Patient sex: M
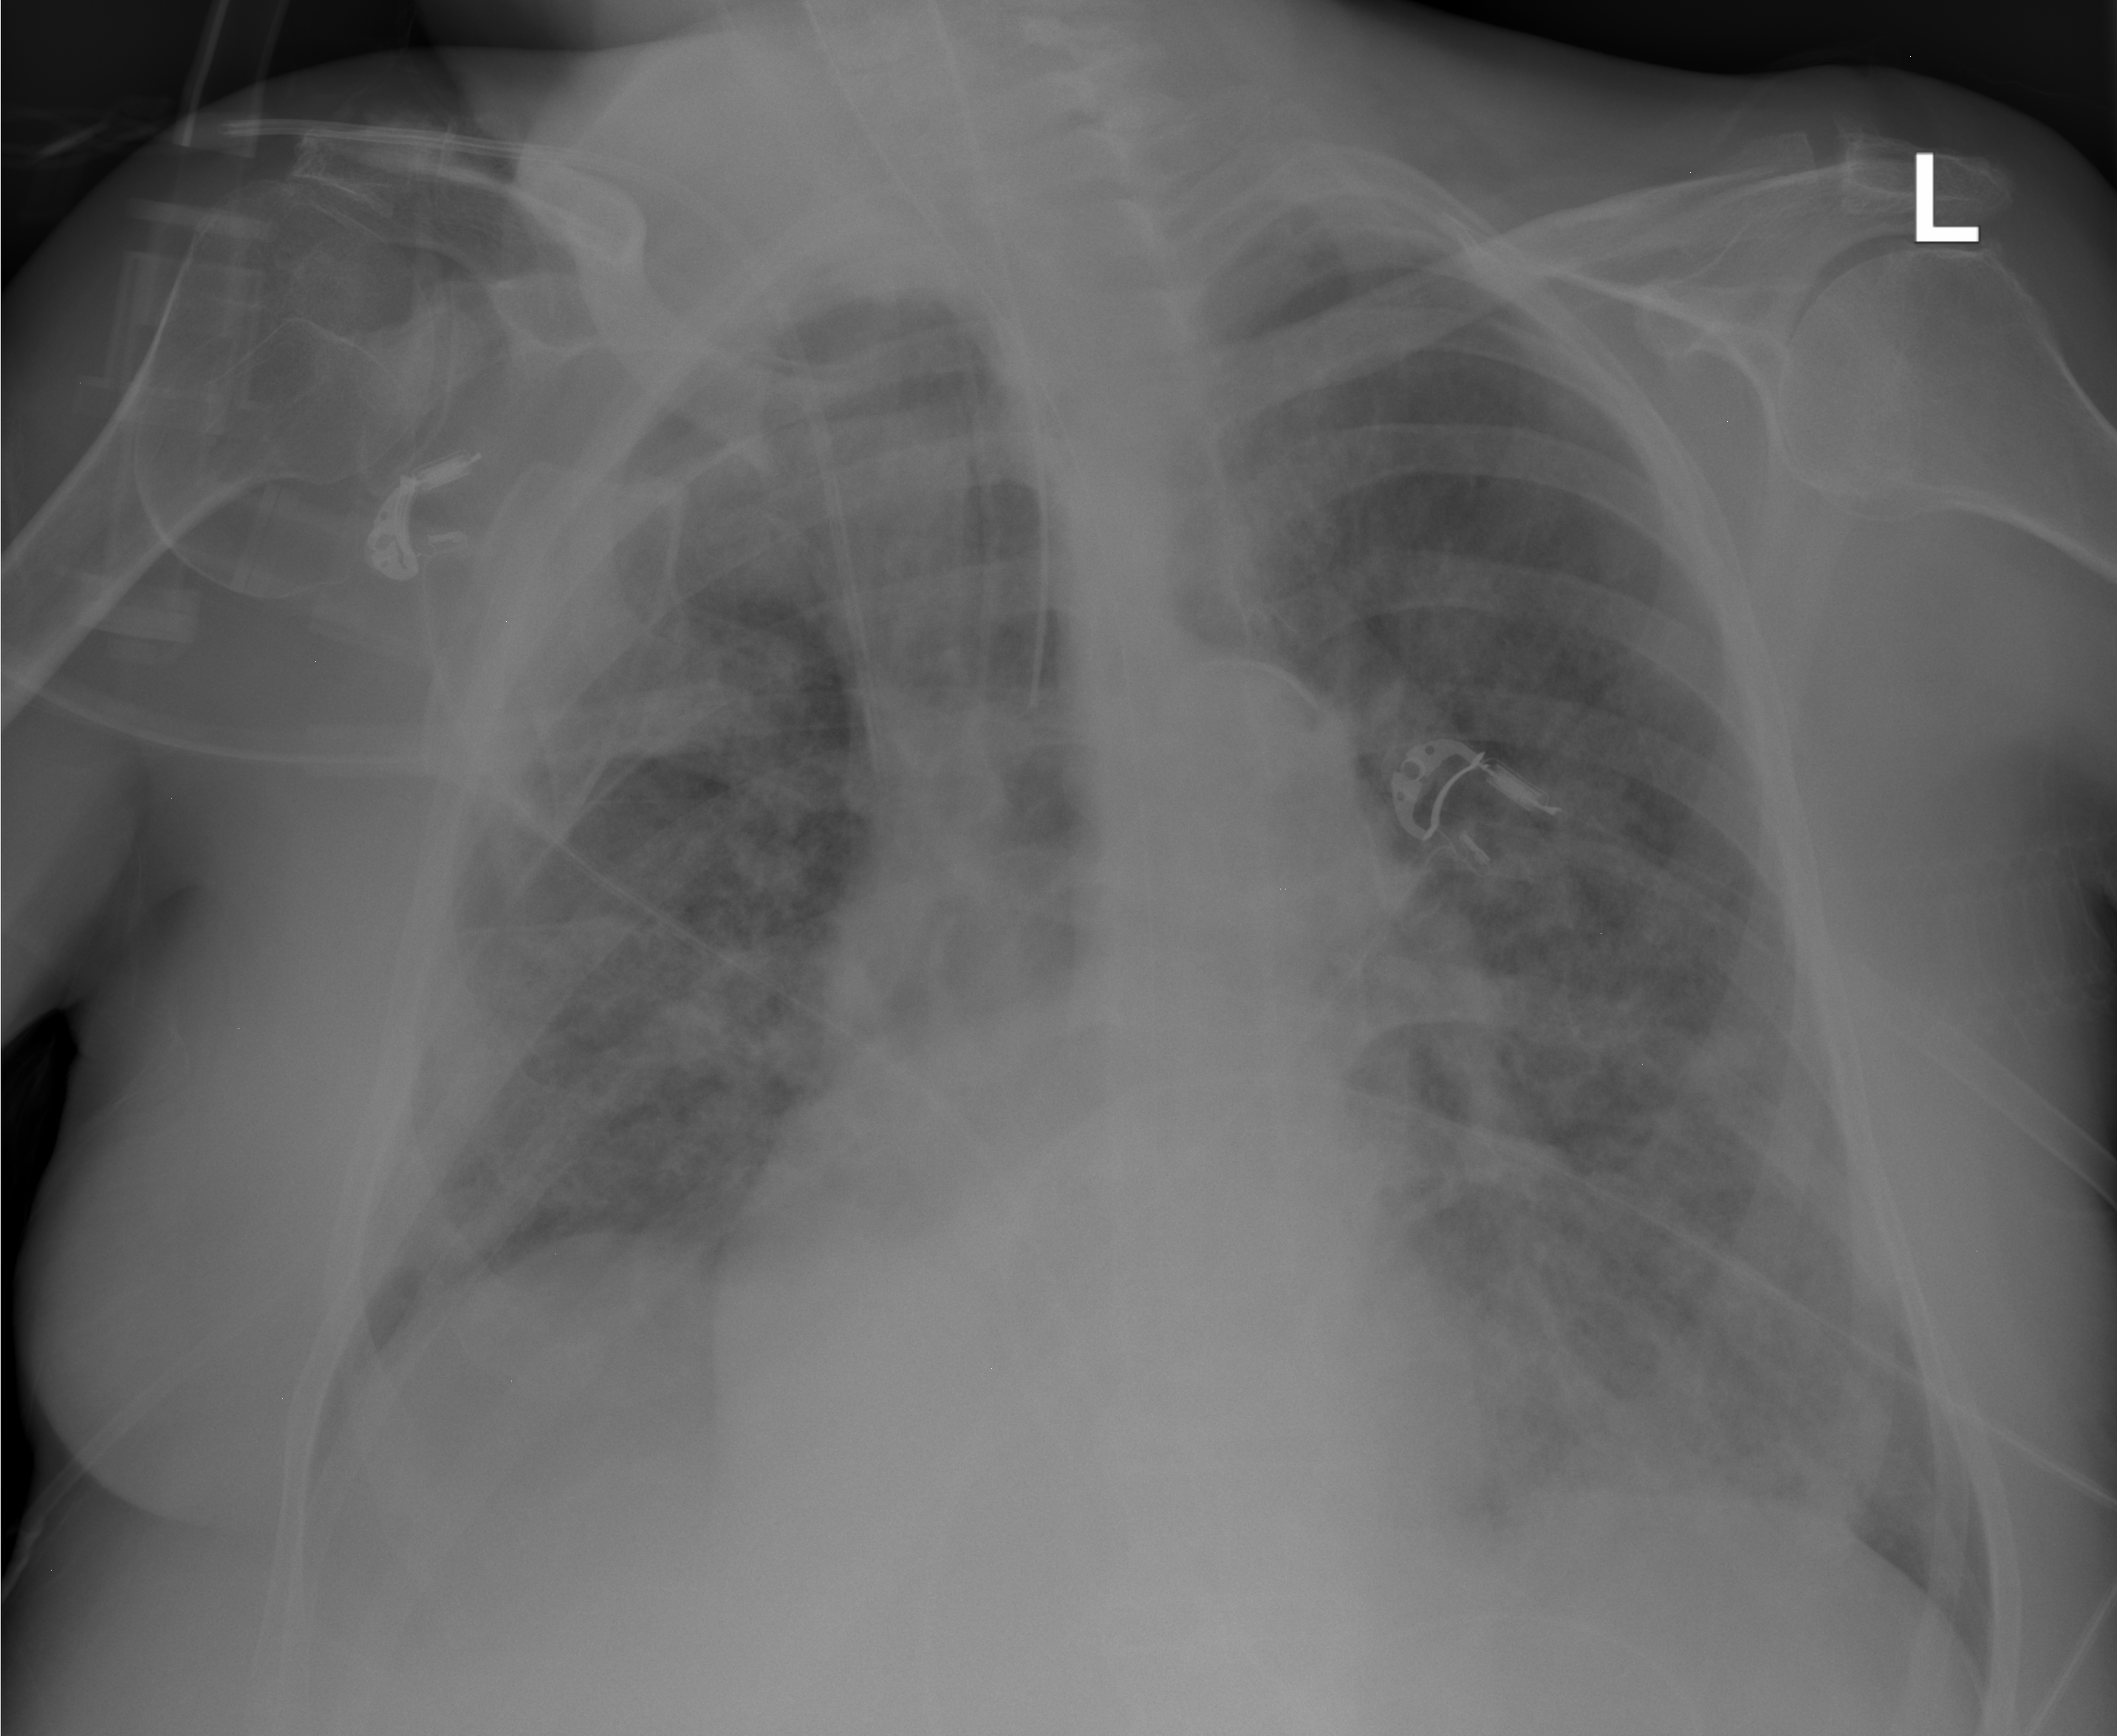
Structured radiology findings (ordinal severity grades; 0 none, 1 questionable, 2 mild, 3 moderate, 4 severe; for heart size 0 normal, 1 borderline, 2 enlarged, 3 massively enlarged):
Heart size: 2
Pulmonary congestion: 2
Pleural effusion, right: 0
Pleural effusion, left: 0
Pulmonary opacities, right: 3
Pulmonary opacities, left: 3
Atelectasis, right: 0
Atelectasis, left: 0